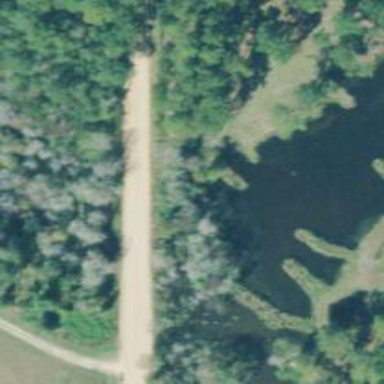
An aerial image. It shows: Culvert tunnel.